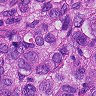
Metastatic tissue present: yes